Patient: sex M, age 54
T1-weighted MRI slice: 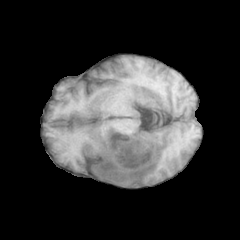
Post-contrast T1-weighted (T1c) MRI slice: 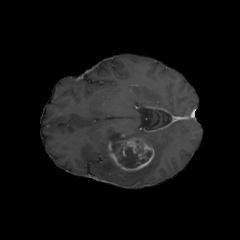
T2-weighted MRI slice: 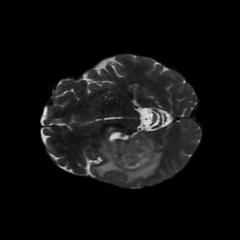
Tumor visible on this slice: yes
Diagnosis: Glioblastoma, IDH-wildtype
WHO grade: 4